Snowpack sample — Snodgrass Mountain, Crested Butte, Colorado (2/4/25, 12:06 PM MST)
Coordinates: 38.923, -106.968
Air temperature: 35 °F
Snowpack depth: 80 cm
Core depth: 50 cm
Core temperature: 30.2 °F
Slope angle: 14°, slope face: 78°
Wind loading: low
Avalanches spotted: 0
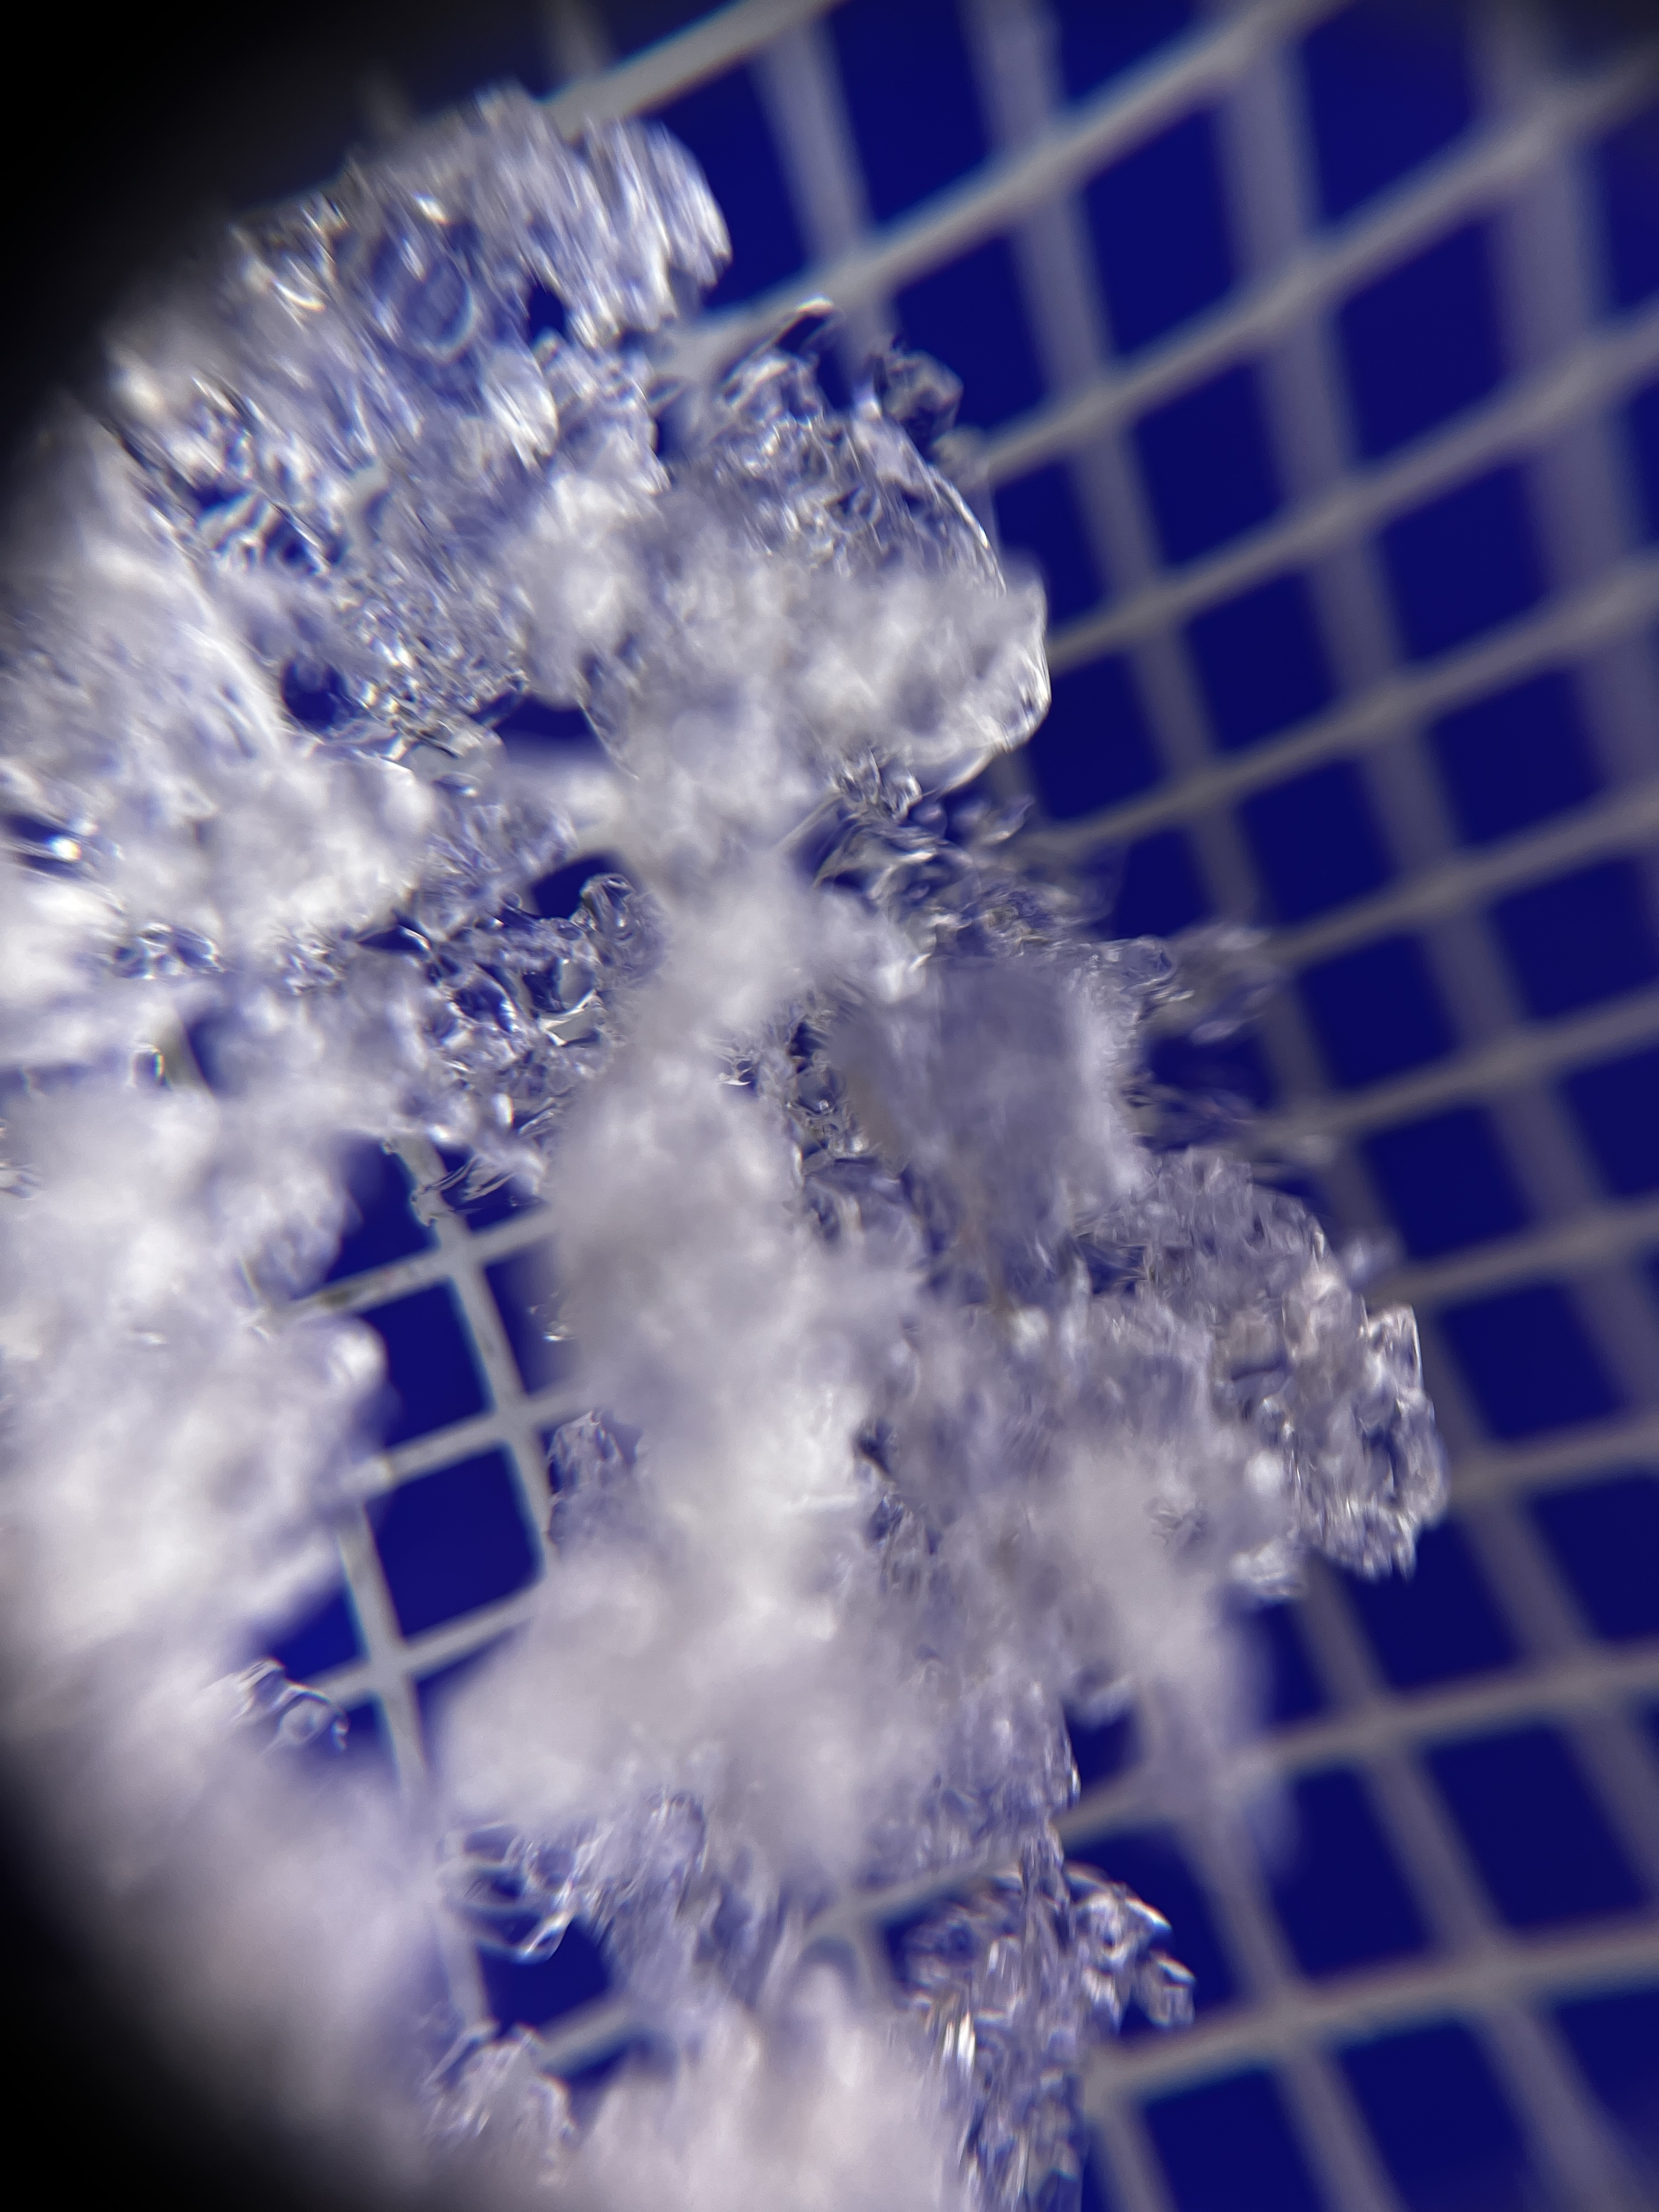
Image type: magnified_profile
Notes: No avalanches nearby, unusually warm weather for the last month reported by residents, Collected 25 yards from treeline